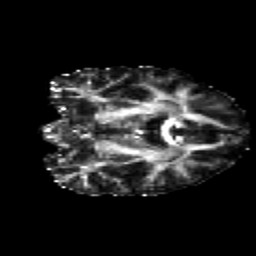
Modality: FA
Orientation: coronal
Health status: healthy
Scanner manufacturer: siemens
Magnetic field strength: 3 T
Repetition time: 12 s
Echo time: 0.092 s